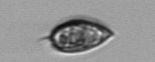
Label: Prorocentrum_triestinum